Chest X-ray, AP view. Patient: 58 years old, sex F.
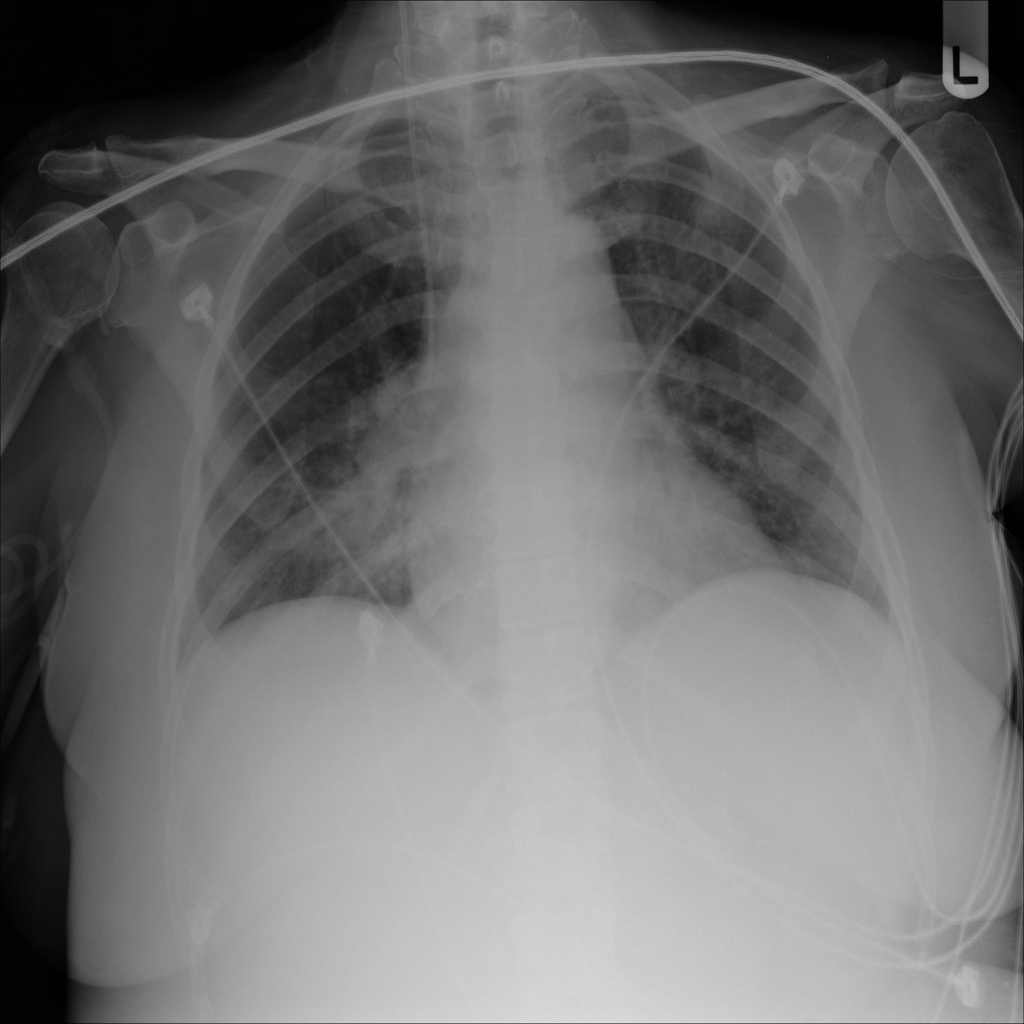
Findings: Consolidation